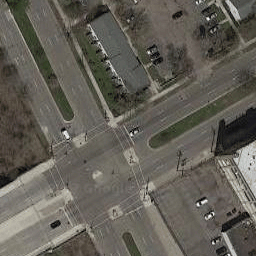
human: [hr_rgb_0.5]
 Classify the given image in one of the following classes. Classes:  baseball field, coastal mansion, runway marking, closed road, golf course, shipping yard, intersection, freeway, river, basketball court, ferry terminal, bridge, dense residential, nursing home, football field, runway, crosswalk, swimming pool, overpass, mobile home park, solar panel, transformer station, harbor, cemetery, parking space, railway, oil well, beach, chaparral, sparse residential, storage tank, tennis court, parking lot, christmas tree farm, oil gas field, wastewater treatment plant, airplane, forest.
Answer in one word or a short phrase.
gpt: intersection